Question:
I initialised different values for different variables in python as
'''
x = 10
y = 20
z = 30
'''
when i use 'id(x)', 'id(y)', 'id(z)' for finding the respective address of x,y,z i found that all their address are differed by 320.
Why they are differed by 320 and why their address are not continuous.
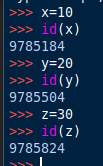
Answer: You are seeing the results of a CPython optimisation called <URL>.
CPython stores integers between -5 and 256 (inclusive) in a special cache as they are frequently used in user programs. This way the interpreter doesn't have to initialise a new object every time you use a number:
'''
>>> x = 10
>>> y = 10
>>> id(x) == id(y)
True
'''
while
'''
>>> x = 1000
>>> y = 1000
>>> id(x) == id(y)
False
'''
Now, assume that the small integer cache looks like this in memory:
'''
[-5, -4, -3, ... , 10, ... 20, ..., 256]
'''
Small integers normally take 28 bytes in Python 3, but probably because of some 4 byte overhead, each number above takes up exactly 32 bytes:
'''
>>> id(1) - id(0)
32
'''
When you do
'''
>>> x = 10
>>> y = 20
'''
You actually assign memory locations of '10' and '20' in the small integer cache to the variables 'x' and 'y', respectively. That's why you are seeing a difference of 320 bytes (32 * 10) between them.
Note that this behaviour is only guaranteed for CPython. Other Python interpreters may not have a small integer cache, or they might implement the 'id()' function differently.